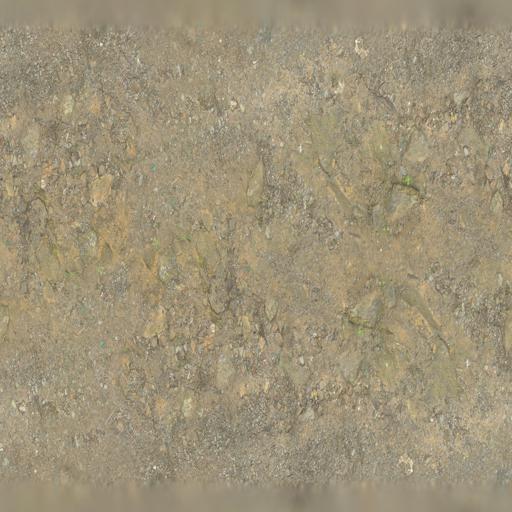
Tags: dirt dirty mud pathway way